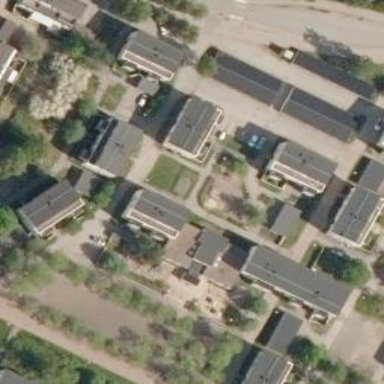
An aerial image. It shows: Kindergarten.